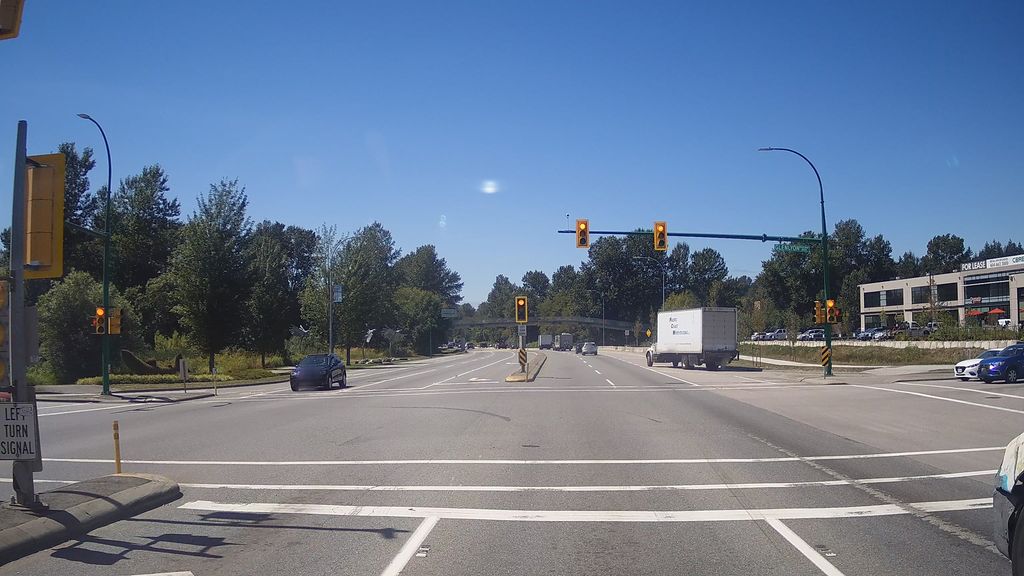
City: vancouver